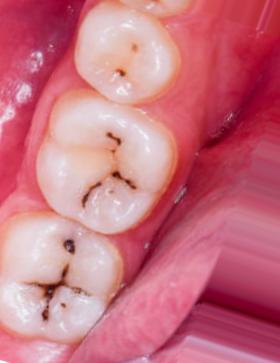
Condition: Caries